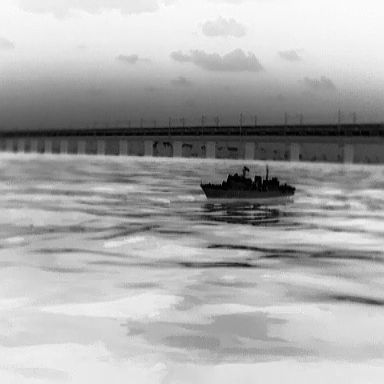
There is a warship in the infrared image.